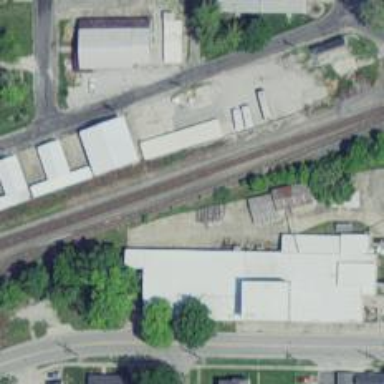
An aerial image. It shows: Railway siding with rails.